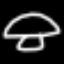
Label: mushroom